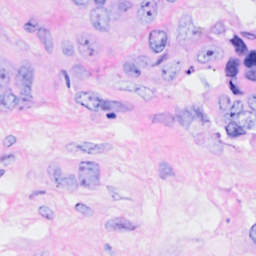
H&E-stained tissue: Breast